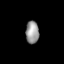
Tissue: lung
Cell type: Epithelial cells
Senescence score: 0.1728
Nuclear area (px): 293
Mean DAPI intensity: 151.372